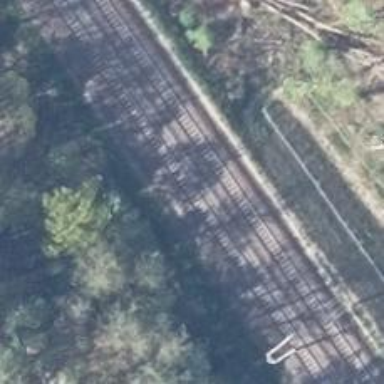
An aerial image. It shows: Railway track with contact line for electrification.